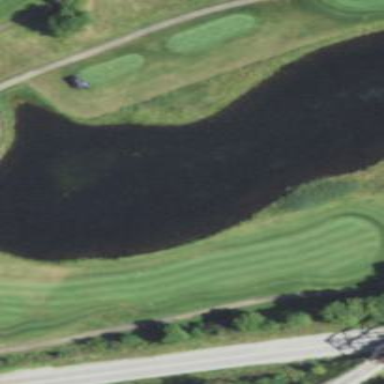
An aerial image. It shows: Water hazard on golf course. The hazard is natural water feature.